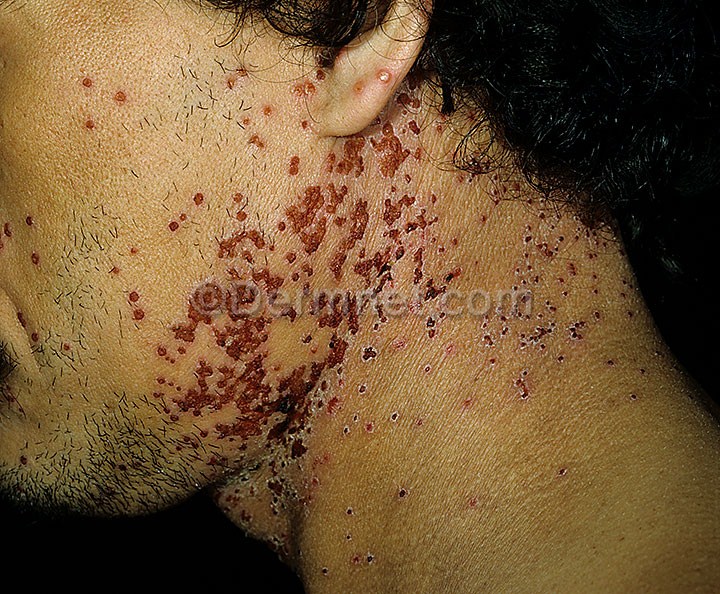
Disease: Warts Molluscum and other Viral Infections